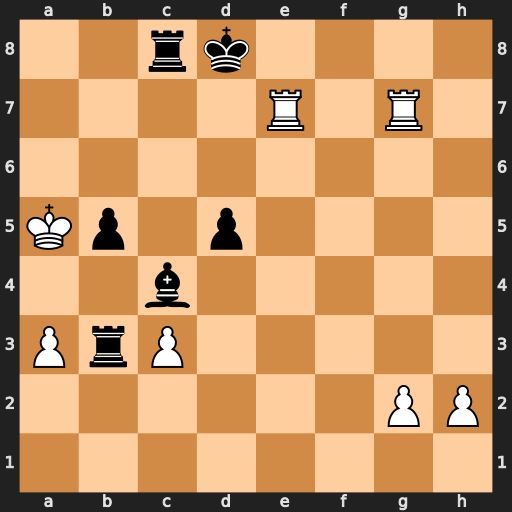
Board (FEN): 2rk4/4R1R1/8/Kp1p4/2b5/PrP5/6PP/8
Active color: w
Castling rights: -
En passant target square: -
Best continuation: Rb7 d4 Rh7 Bg8 Rh8 Rc7 Rxg8+